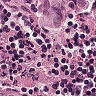
Metastatic tissue present: yes